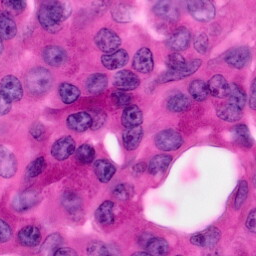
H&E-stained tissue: Pancreatic